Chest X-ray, PA view. Patient: 58 years old, sex F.
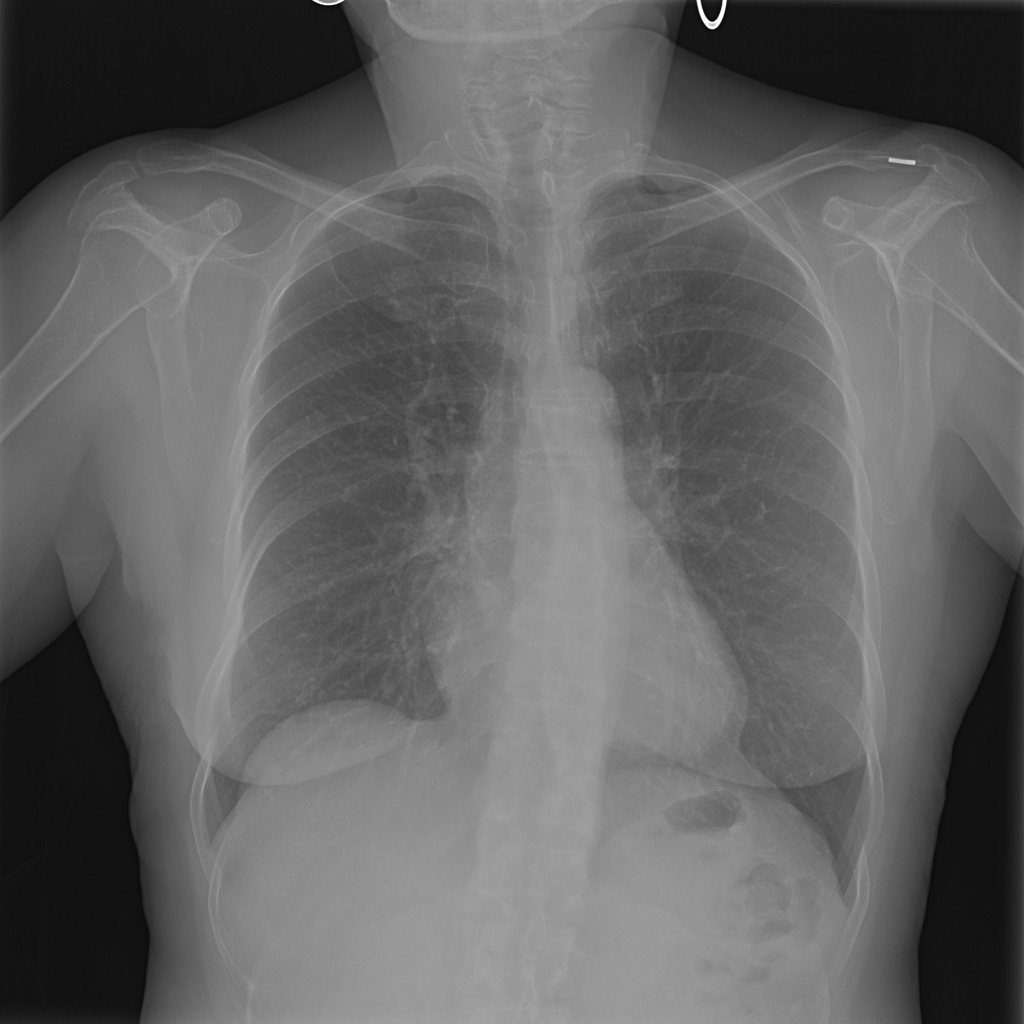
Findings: No Finding